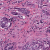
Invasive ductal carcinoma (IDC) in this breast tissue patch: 1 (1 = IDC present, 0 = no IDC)